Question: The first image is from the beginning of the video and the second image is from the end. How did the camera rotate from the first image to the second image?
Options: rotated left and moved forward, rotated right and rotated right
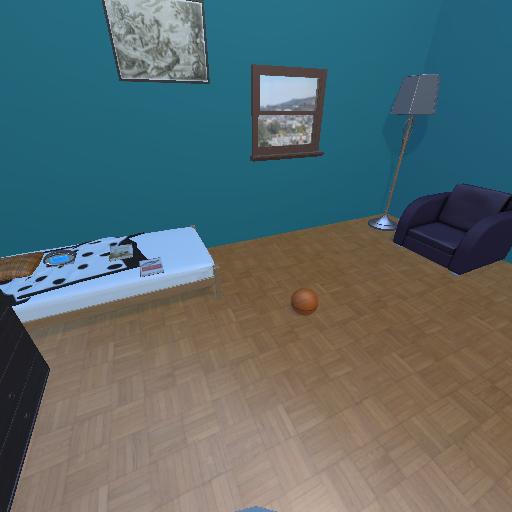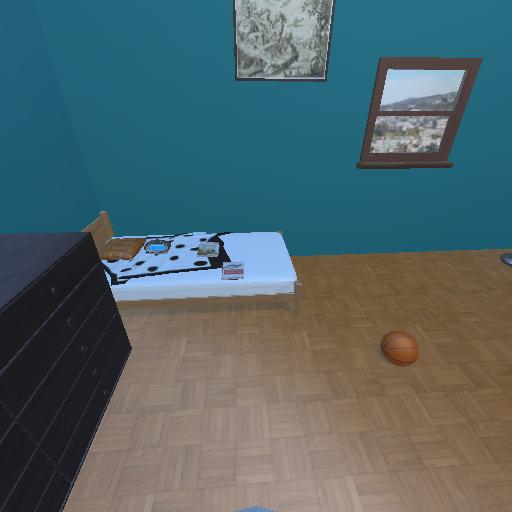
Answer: rotated left and moved forward